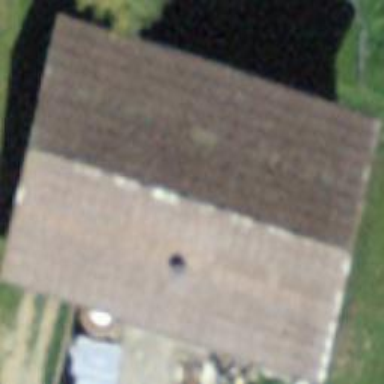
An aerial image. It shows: Barn.